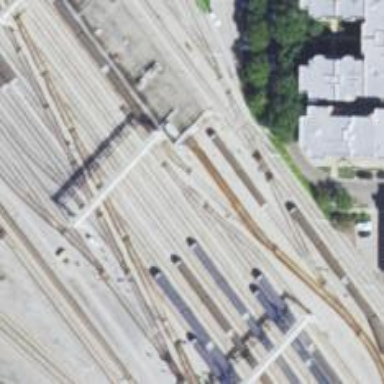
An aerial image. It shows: Electrified rail service yard.